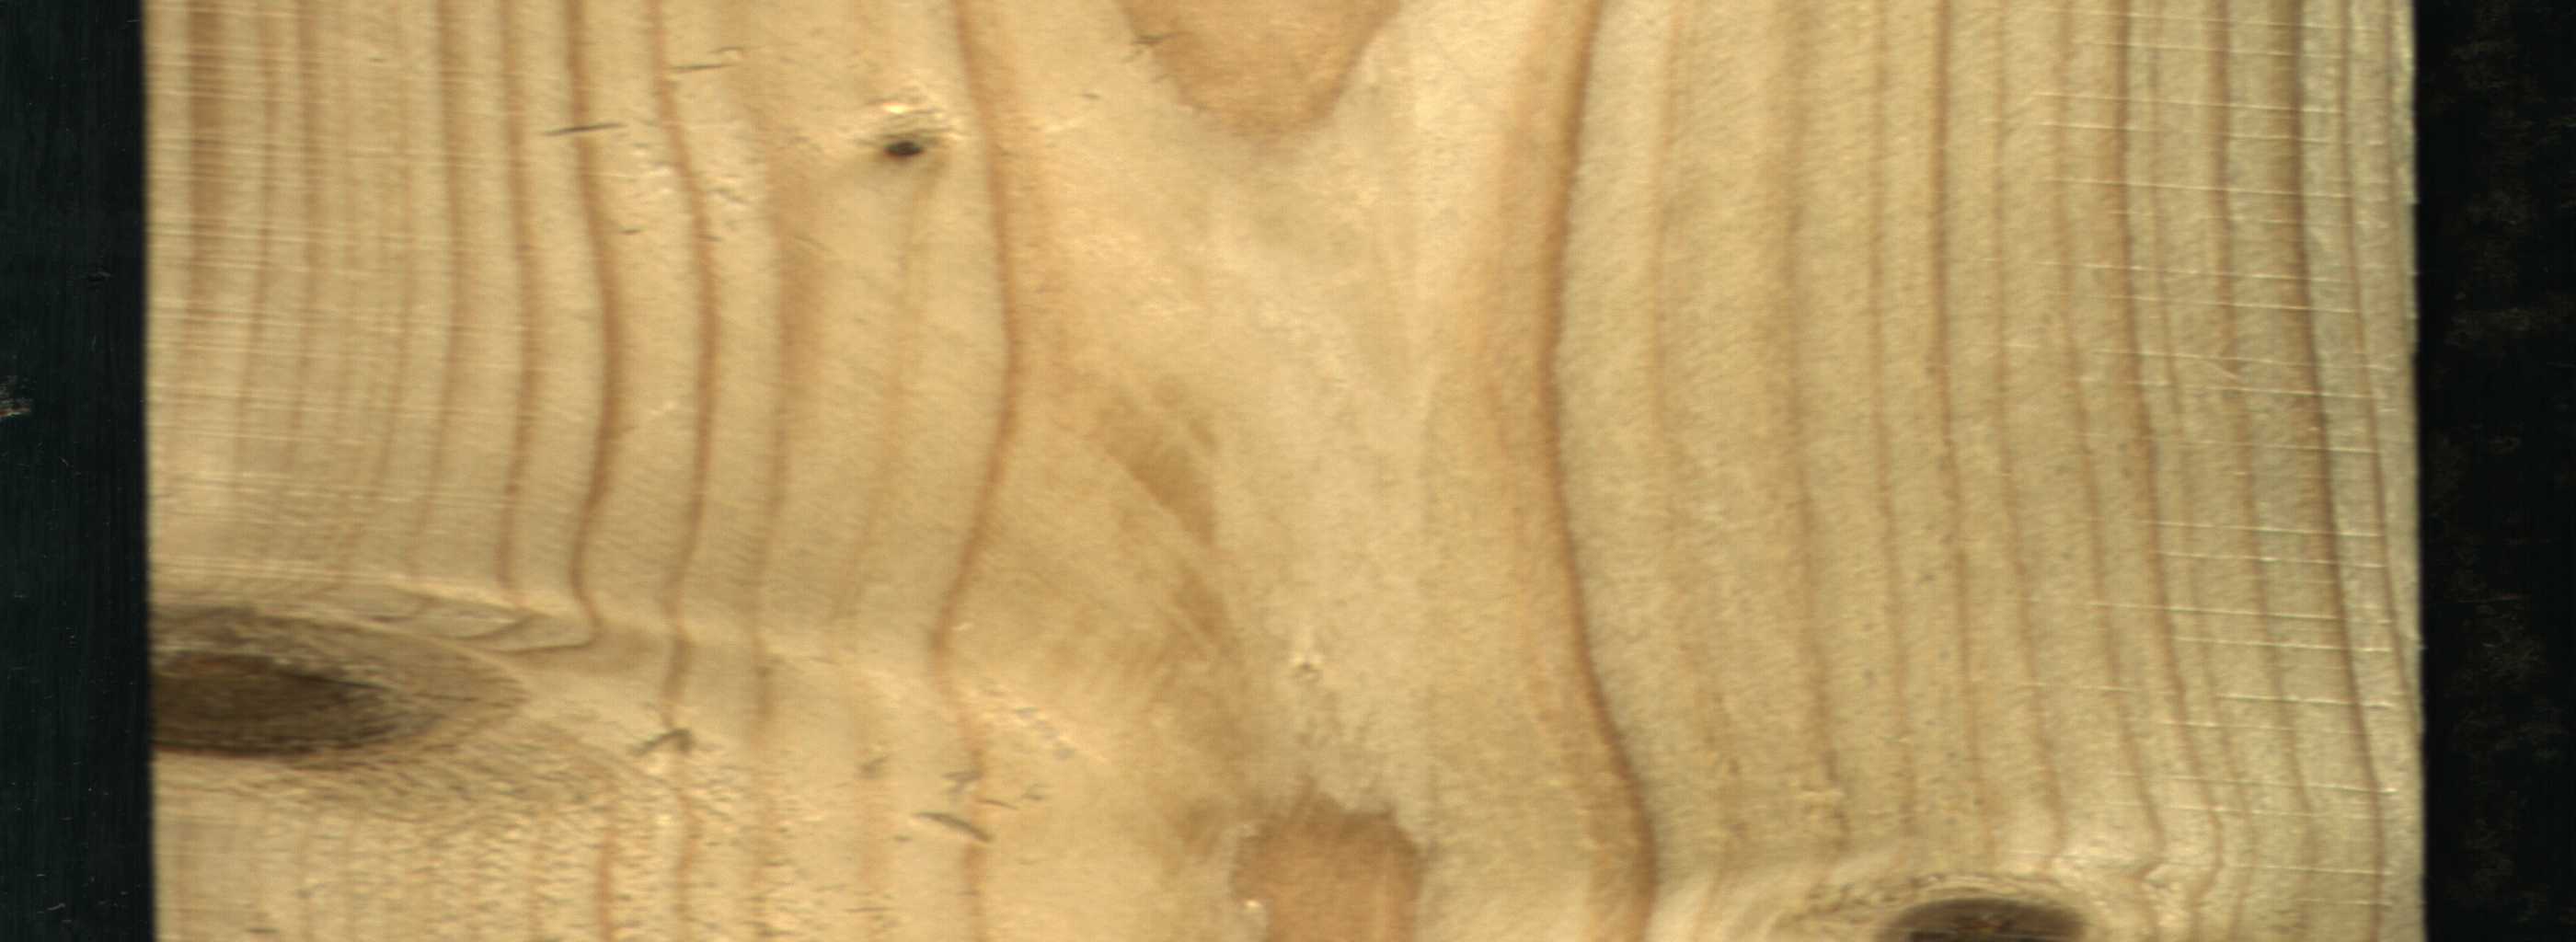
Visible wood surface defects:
Live_Knot
Live_Knot
Live_Knot